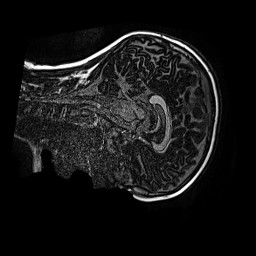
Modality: MP2RAGE
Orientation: sagittal
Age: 10
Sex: male
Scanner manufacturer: siemens
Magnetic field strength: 3 T
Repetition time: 4 s
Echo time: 0.00299 s